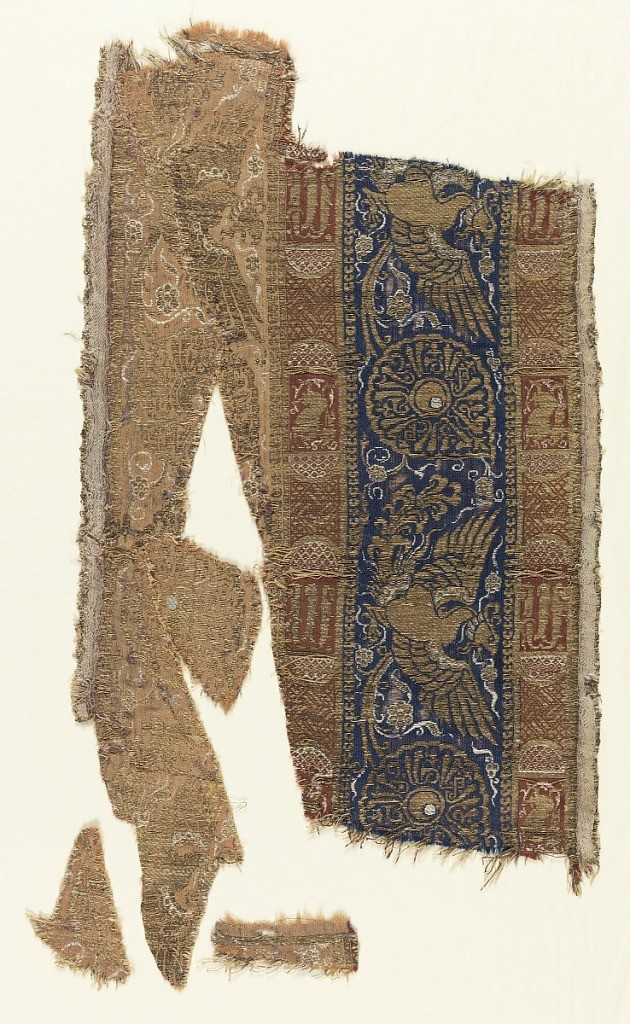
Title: Fragments
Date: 14th century
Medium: silk, metallic thread Technique: 5&1 irregular satin patterned by plain weave
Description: Horizontal bands of pattern, phoenixes and large flowers. Fabric woven at right angles to the pattern.